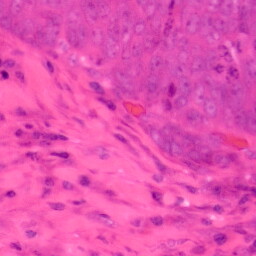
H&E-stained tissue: Colon